Question: Is there any source which explains SharePoint application's file structures?
I want to develop Silverlight, WebPart, WebSolutions to SharePoint. But simply would you explain the file structures of these solutions?
1. Elements.xml :
2. key.snk :
3. Features (Folder) :
4. Package (Folder) :

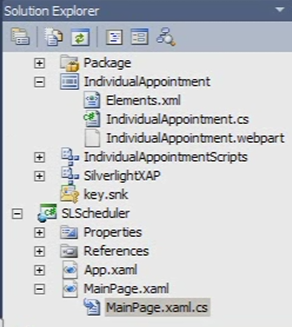
Answer: I'd suggest these two sessions which explain this:
- <URL>